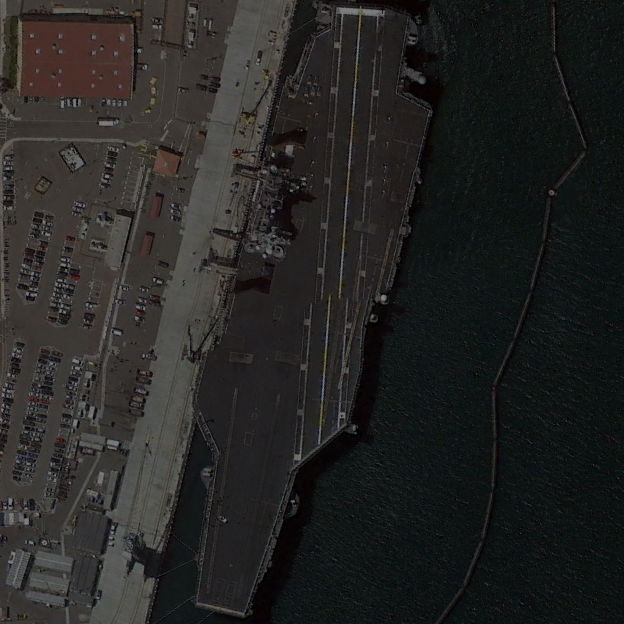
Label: aircraft_carrier